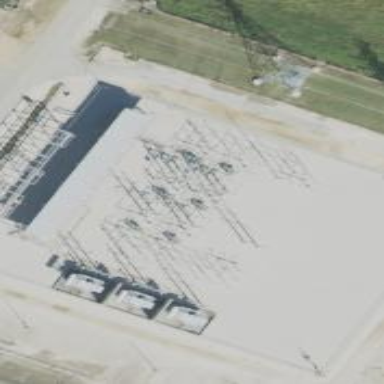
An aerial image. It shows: Switch for power supply.